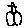
Label: car